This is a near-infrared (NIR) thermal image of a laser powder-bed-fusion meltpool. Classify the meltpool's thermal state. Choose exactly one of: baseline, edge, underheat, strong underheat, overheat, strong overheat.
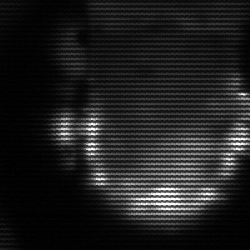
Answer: baseline